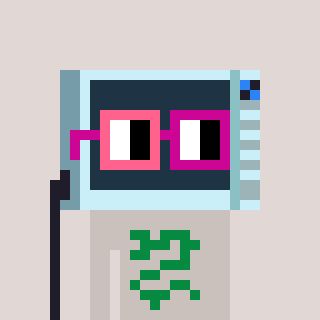
a pixel art character with square pink and red glasses, a microwave-shaped head and a foggrey-colored body on a warm background